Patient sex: M
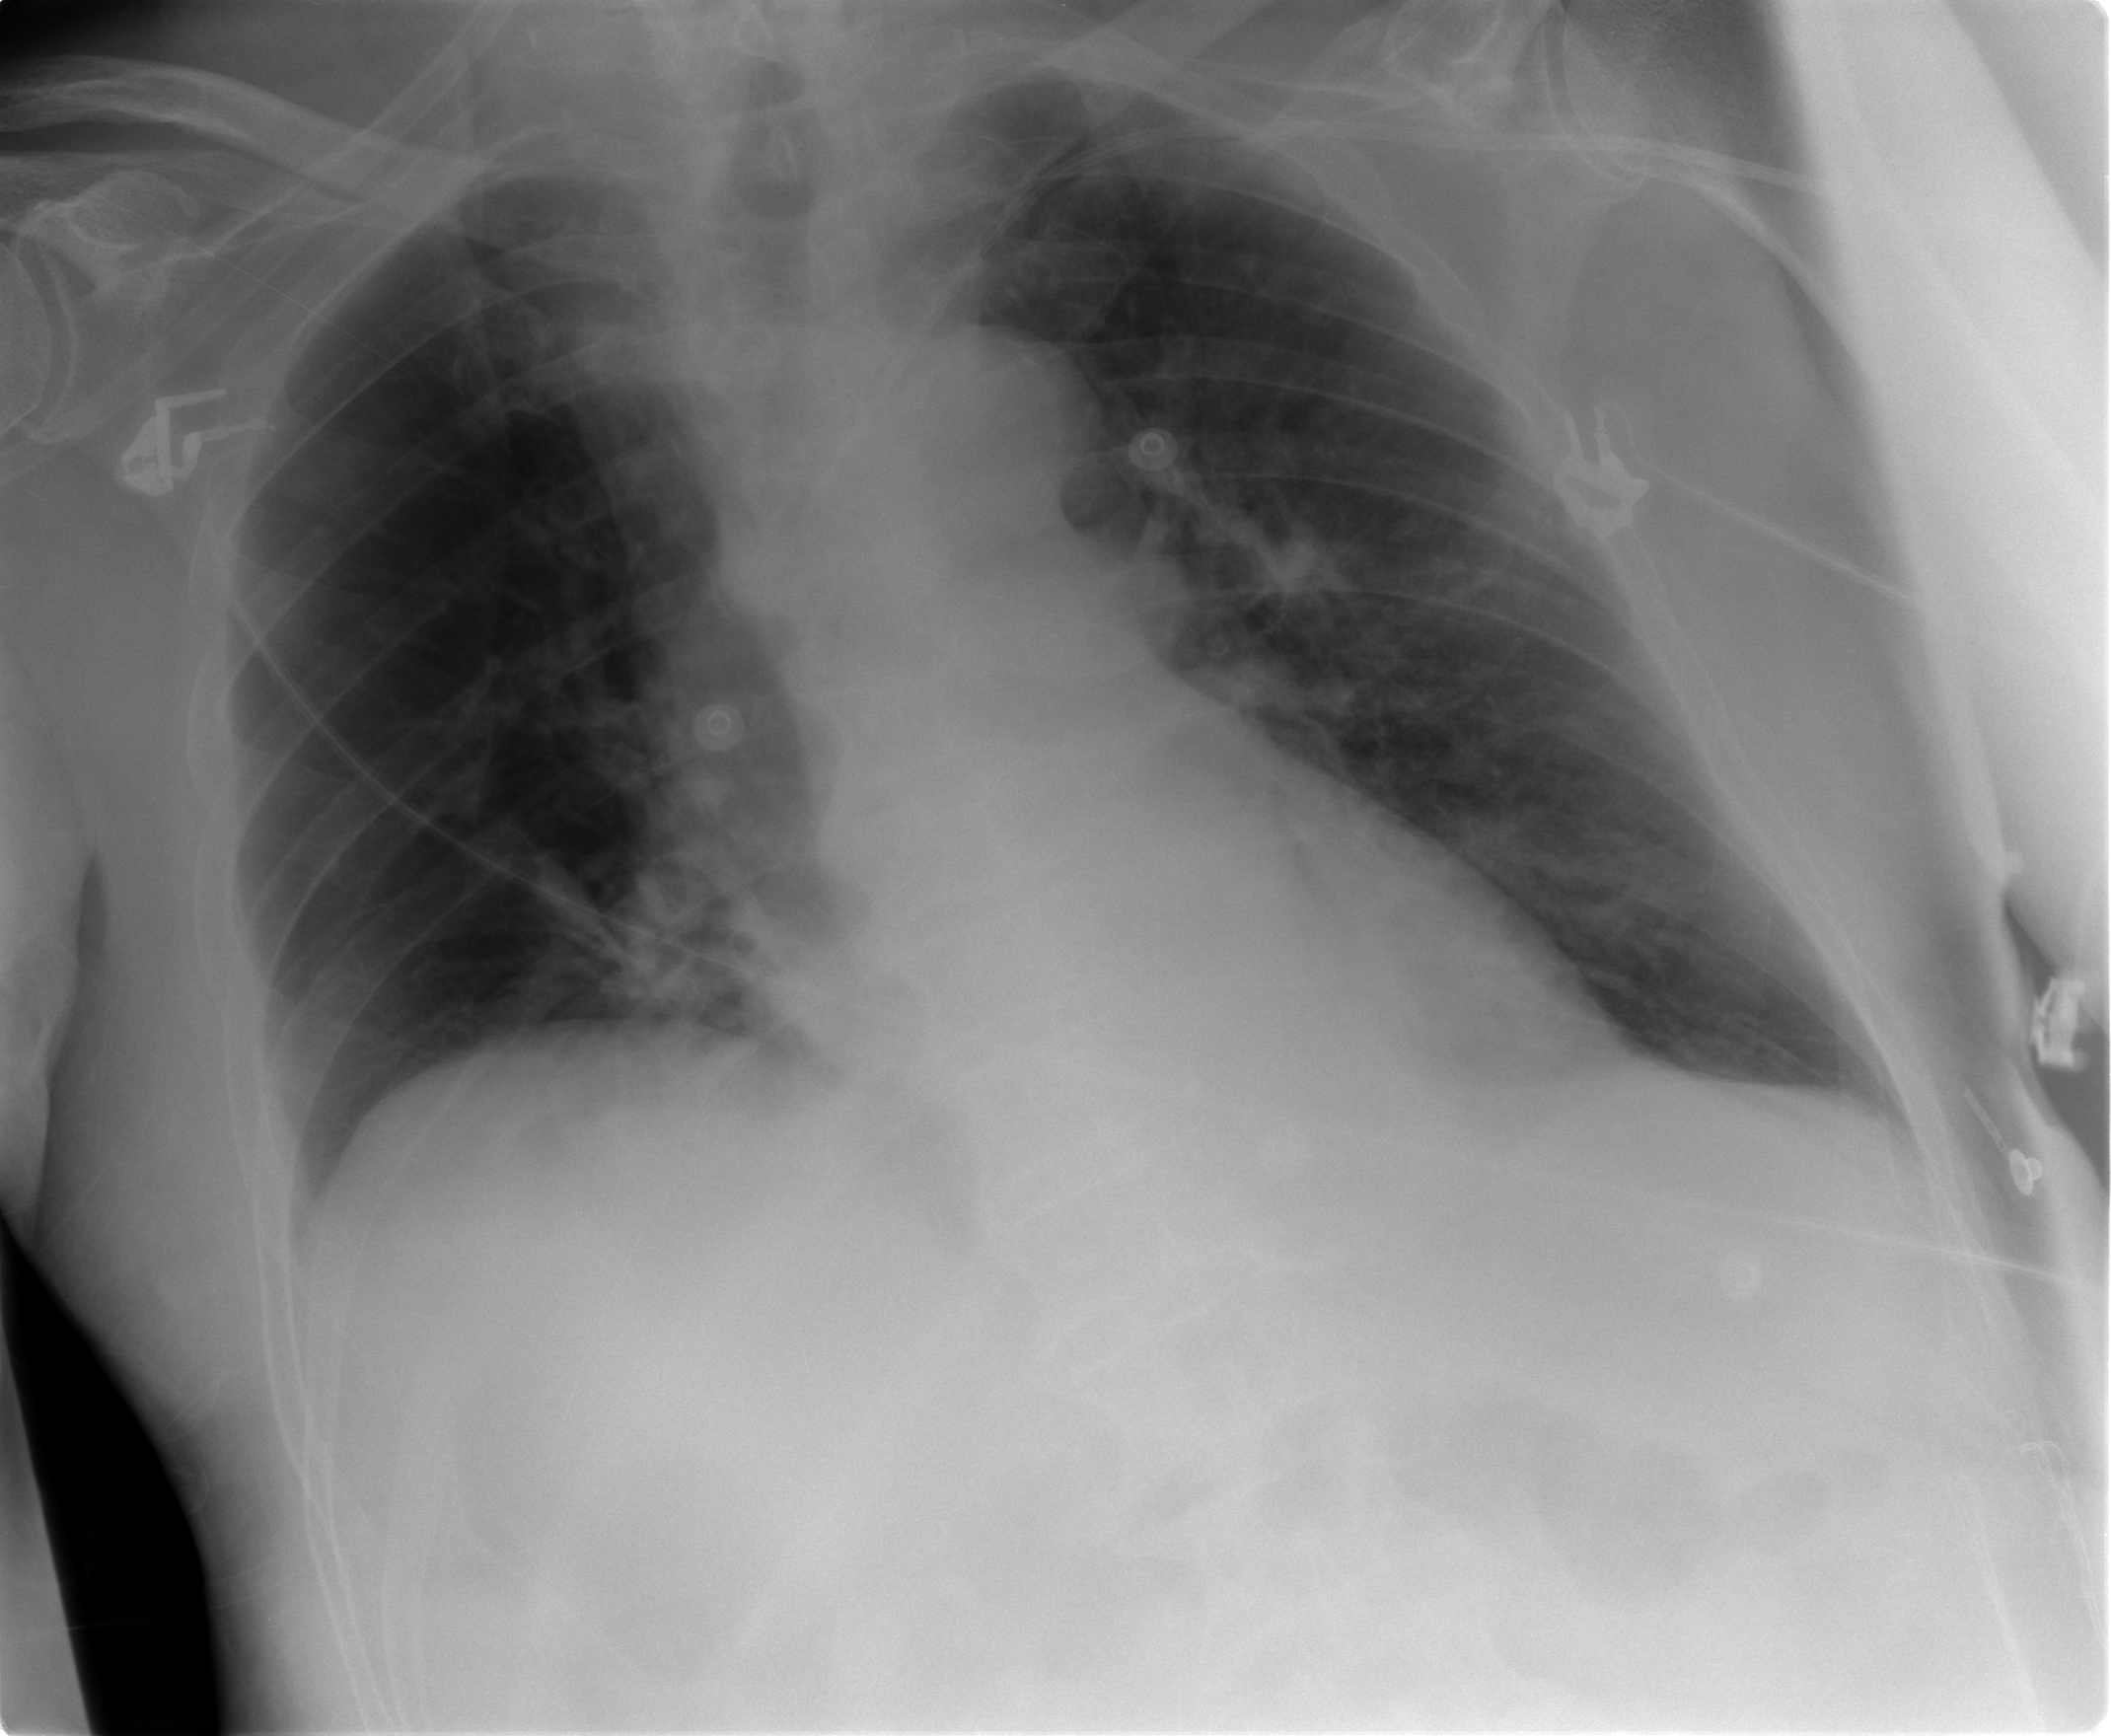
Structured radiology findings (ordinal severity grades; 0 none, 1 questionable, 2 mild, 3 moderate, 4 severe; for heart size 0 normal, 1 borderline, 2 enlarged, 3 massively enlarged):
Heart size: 0
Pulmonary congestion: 0
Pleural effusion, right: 0
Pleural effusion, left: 0
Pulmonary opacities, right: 0
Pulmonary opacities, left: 0
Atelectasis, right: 0
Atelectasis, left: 1